Interaction volume radius: 5 \u00c5
Interaction volume height: 10 \u00c5
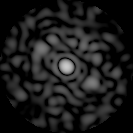
Disorder parameter: 0.7808